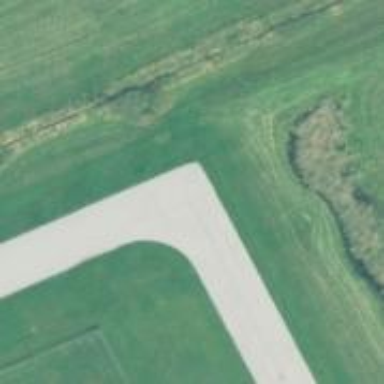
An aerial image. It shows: View of taxiway at the airport.